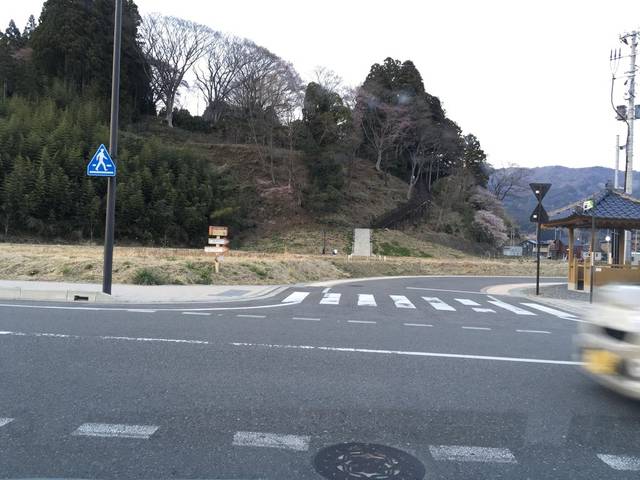
Region: Japan
Coordinates: 39.017, 141.629